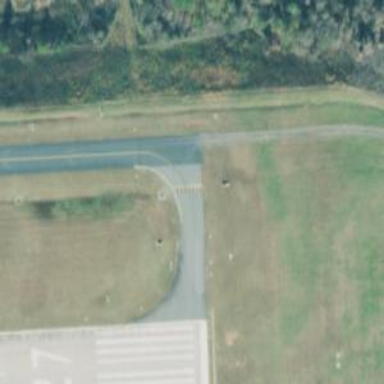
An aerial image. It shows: View of taxiway at the airport.